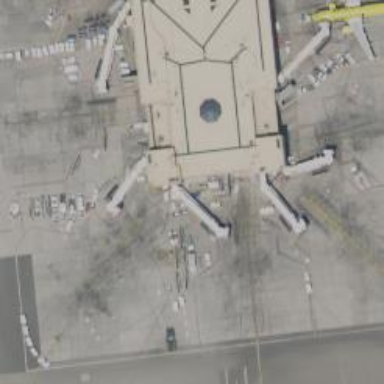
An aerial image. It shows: Airport gate.